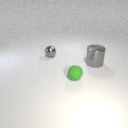
large gray metal cylinder in front of small gray metal sphere